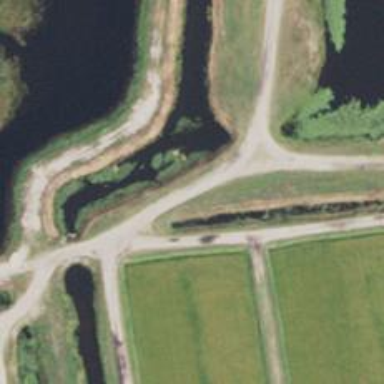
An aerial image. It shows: Canal.